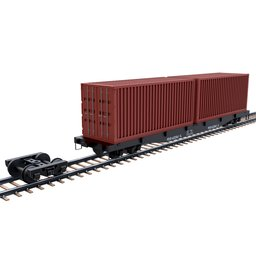
Label: mechanical